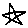
Label: star